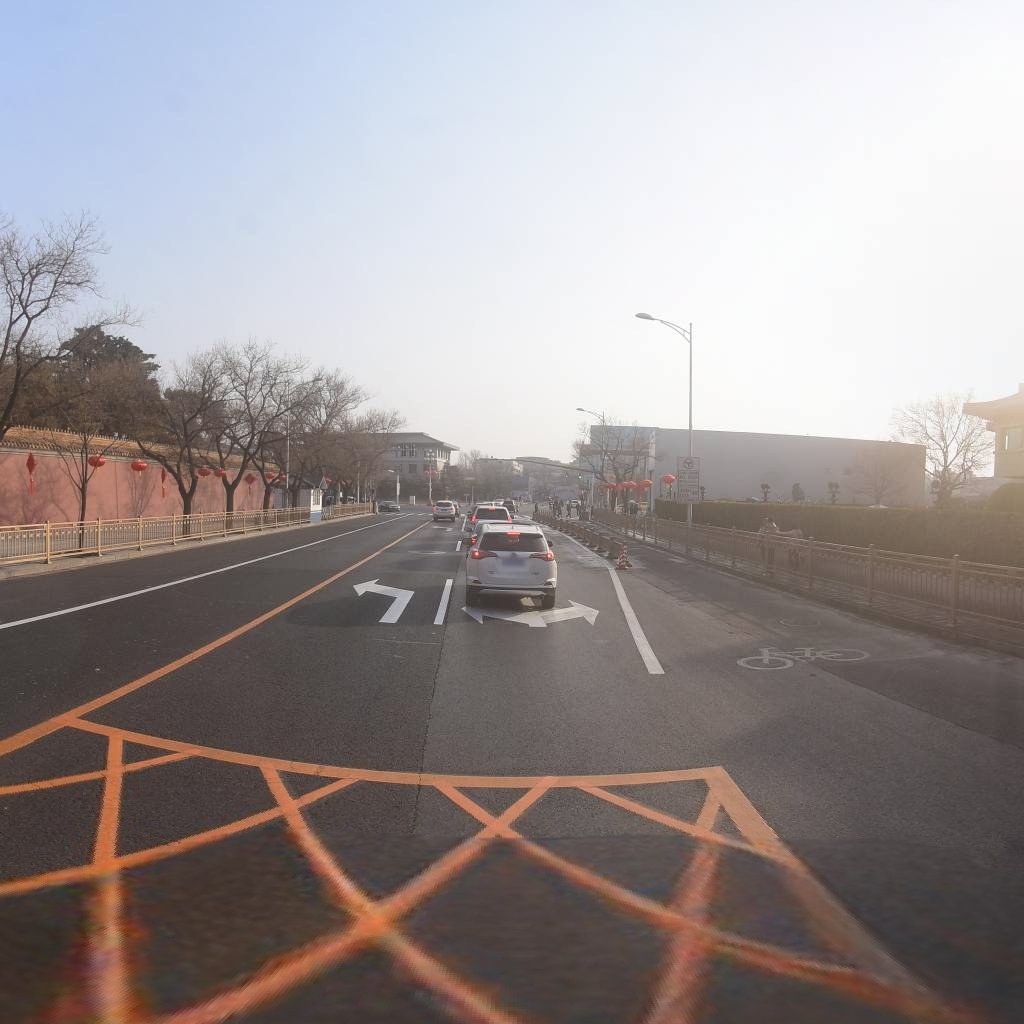
Region: Xicheng
Road damage annotations: longitudinal crack, transverse patch, manhole cover, longitudinal crack